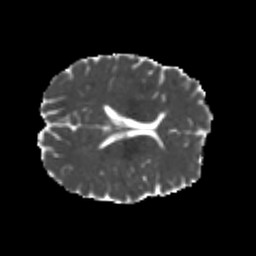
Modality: MD
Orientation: axial
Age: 20
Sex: male
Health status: healthy
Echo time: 0.074 s